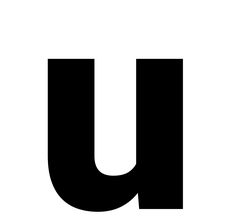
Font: Roboto_Black